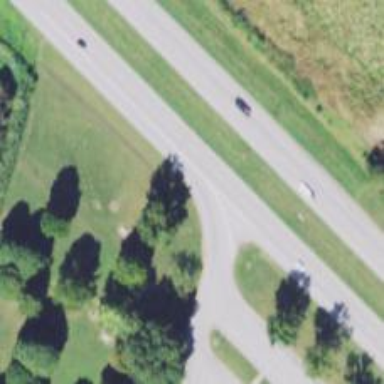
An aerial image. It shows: Trunk link highway.